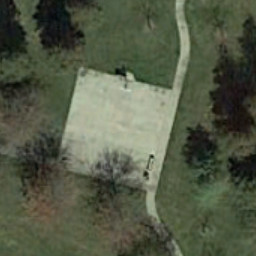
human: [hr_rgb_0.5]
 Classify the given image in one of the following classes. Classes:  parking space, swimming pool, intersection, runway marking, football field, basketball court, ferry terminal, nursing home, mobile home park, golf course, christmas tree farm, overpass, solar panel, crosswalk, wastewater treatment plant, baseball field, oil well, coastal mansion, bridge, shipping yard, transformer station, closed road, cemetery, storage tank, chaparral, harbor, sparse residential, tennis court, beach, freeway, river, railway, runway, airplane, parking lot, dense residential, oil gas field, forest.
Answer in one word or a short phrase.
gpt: basketball court